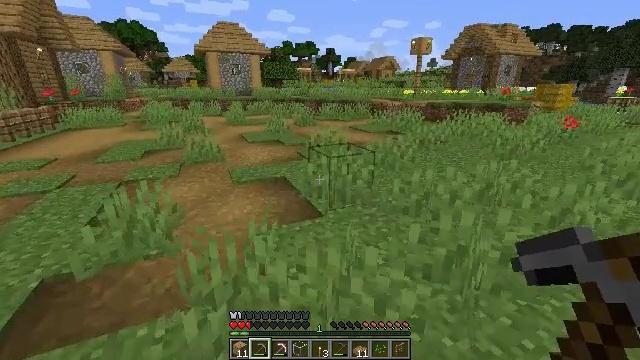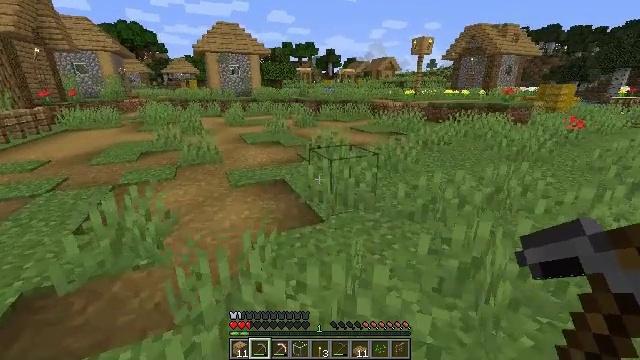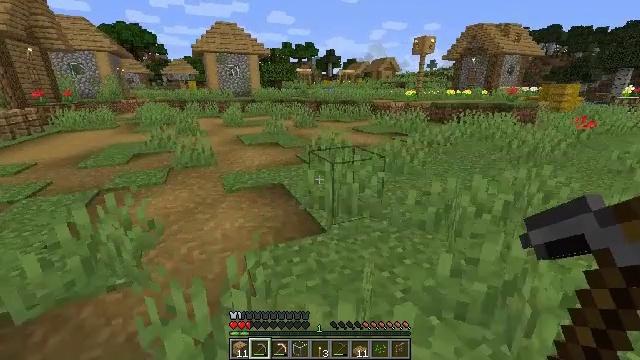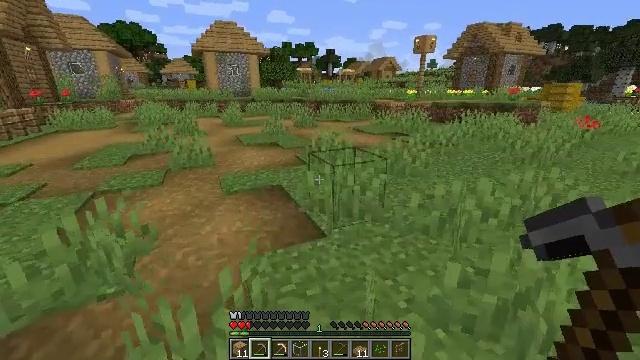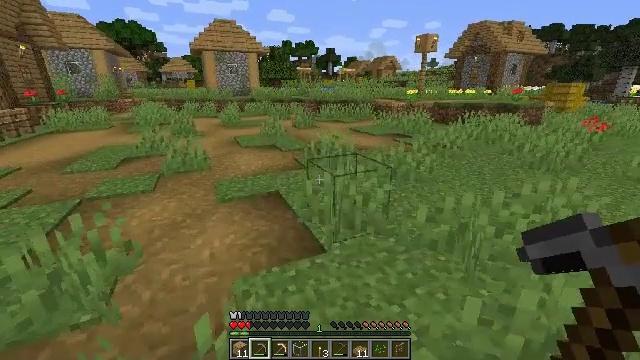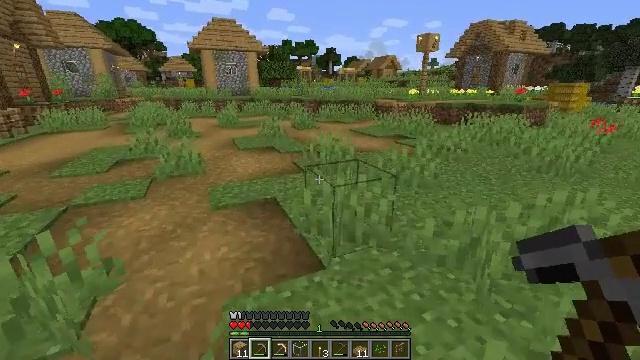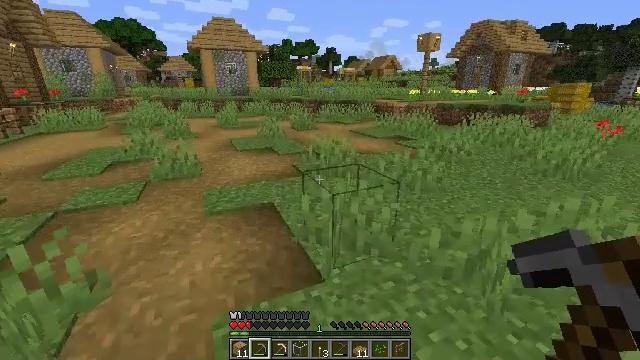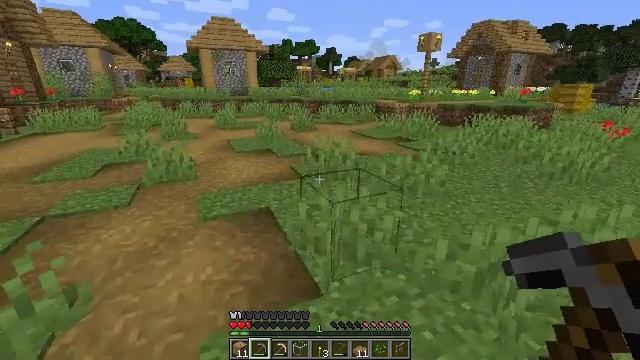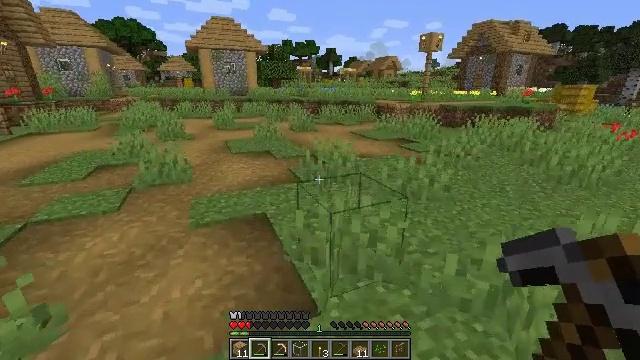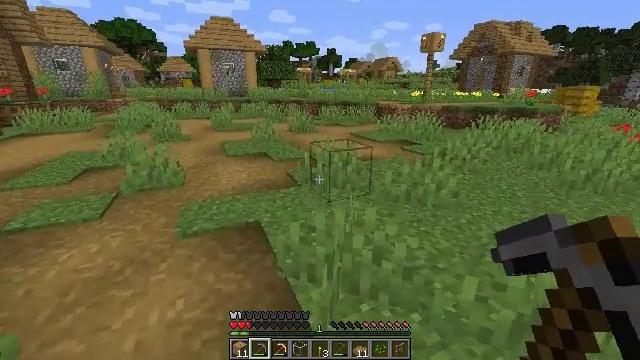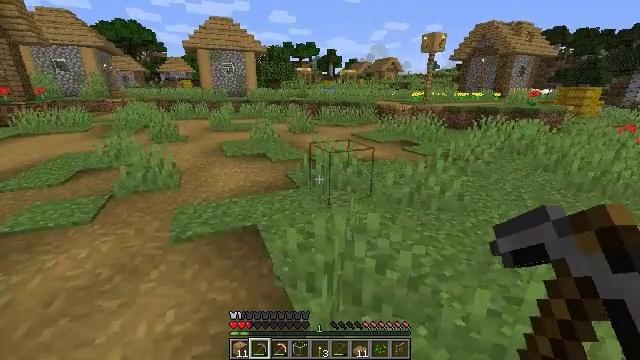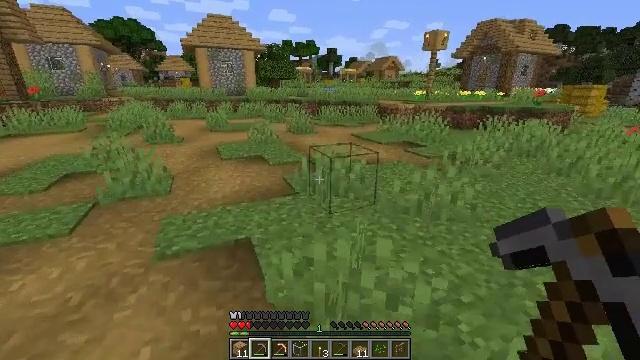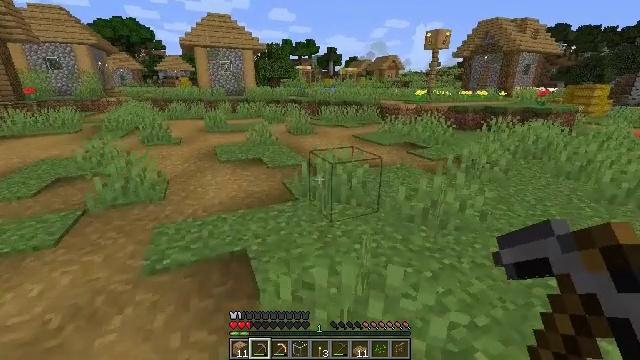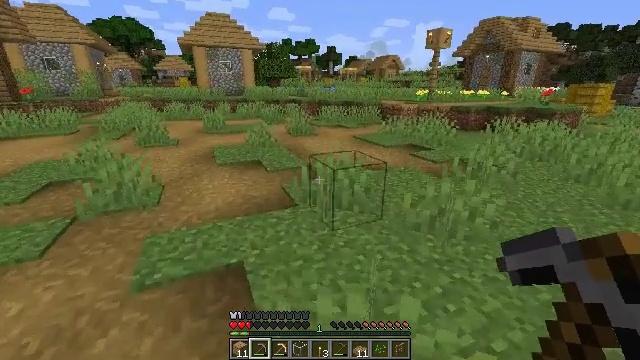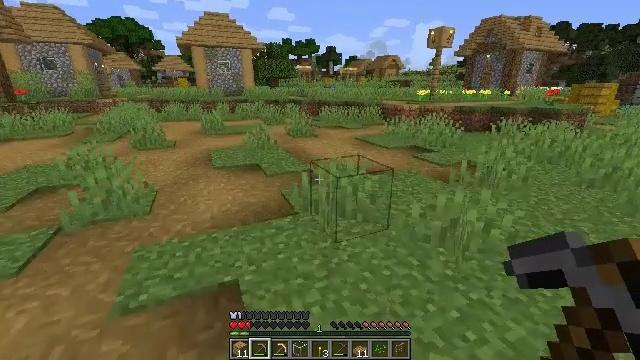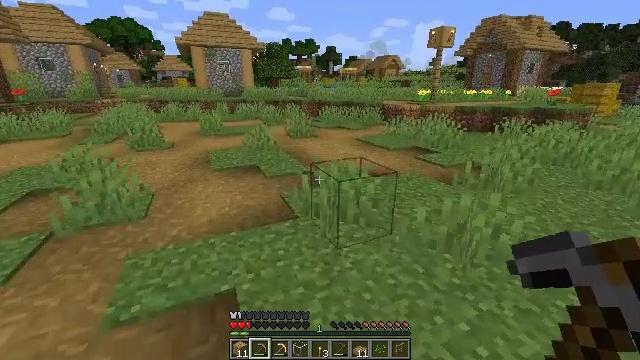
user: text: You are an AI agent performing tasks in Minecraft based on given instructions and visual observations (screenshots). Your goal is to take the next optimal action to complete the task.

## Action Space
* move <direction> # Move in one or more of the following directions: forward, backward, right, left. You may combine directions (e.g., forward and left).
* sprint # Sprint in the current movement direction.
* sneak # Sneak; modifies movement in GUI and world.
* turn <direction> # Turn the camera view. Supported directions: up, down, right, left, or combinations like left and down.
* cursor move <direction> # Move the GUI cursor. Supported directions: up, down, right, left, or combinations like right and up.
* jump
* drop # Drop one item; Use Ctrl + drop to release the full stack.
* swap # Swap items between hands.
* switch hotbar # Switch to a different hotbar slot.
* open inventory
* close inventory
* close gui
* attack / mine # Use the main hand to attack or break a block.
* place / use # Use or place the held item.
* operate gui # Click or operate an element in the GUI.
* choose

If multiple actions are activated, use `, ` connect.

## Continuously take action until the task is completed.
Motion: motion action
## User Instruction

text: Attack the oak planks to recycle it.
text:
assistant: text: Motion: move forward
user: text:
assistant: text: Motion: move forward
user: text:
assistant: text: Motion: move forward
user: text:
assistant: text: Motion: move forward
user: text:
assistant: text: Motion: move forward
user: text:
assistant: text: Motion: move forward
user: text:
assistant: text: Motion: move forward
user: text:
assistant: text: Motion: move forward
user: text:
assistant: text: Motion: move forward
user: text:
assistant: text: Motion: move forward
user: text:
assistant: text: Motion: move forward
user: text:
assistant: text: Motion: move forward
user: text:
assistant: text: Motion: move forward
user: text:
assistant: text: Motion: move forward
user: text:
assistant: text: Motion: move forward
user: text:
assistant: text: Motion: move forward
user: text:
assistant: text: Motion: move forward
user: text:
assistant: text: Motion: move forward
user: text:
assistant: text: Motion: move forward
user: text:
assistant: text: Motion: move forward
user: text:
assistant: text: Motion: move forward
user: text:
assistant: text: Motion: move forward
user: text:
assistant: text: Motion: move forward
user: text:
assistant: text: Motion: move forward
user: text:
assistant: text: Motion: move forward
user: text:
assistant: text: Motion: move forward
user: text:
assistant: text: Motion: move forward
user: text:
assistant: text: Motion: no_op
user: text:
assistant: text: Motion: no_op
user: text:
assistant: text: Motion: no_op